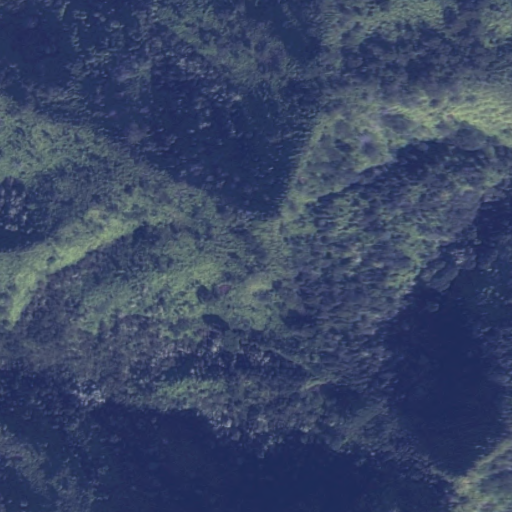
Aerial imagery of mountain in Hawaii named Kolopua containing only unknown